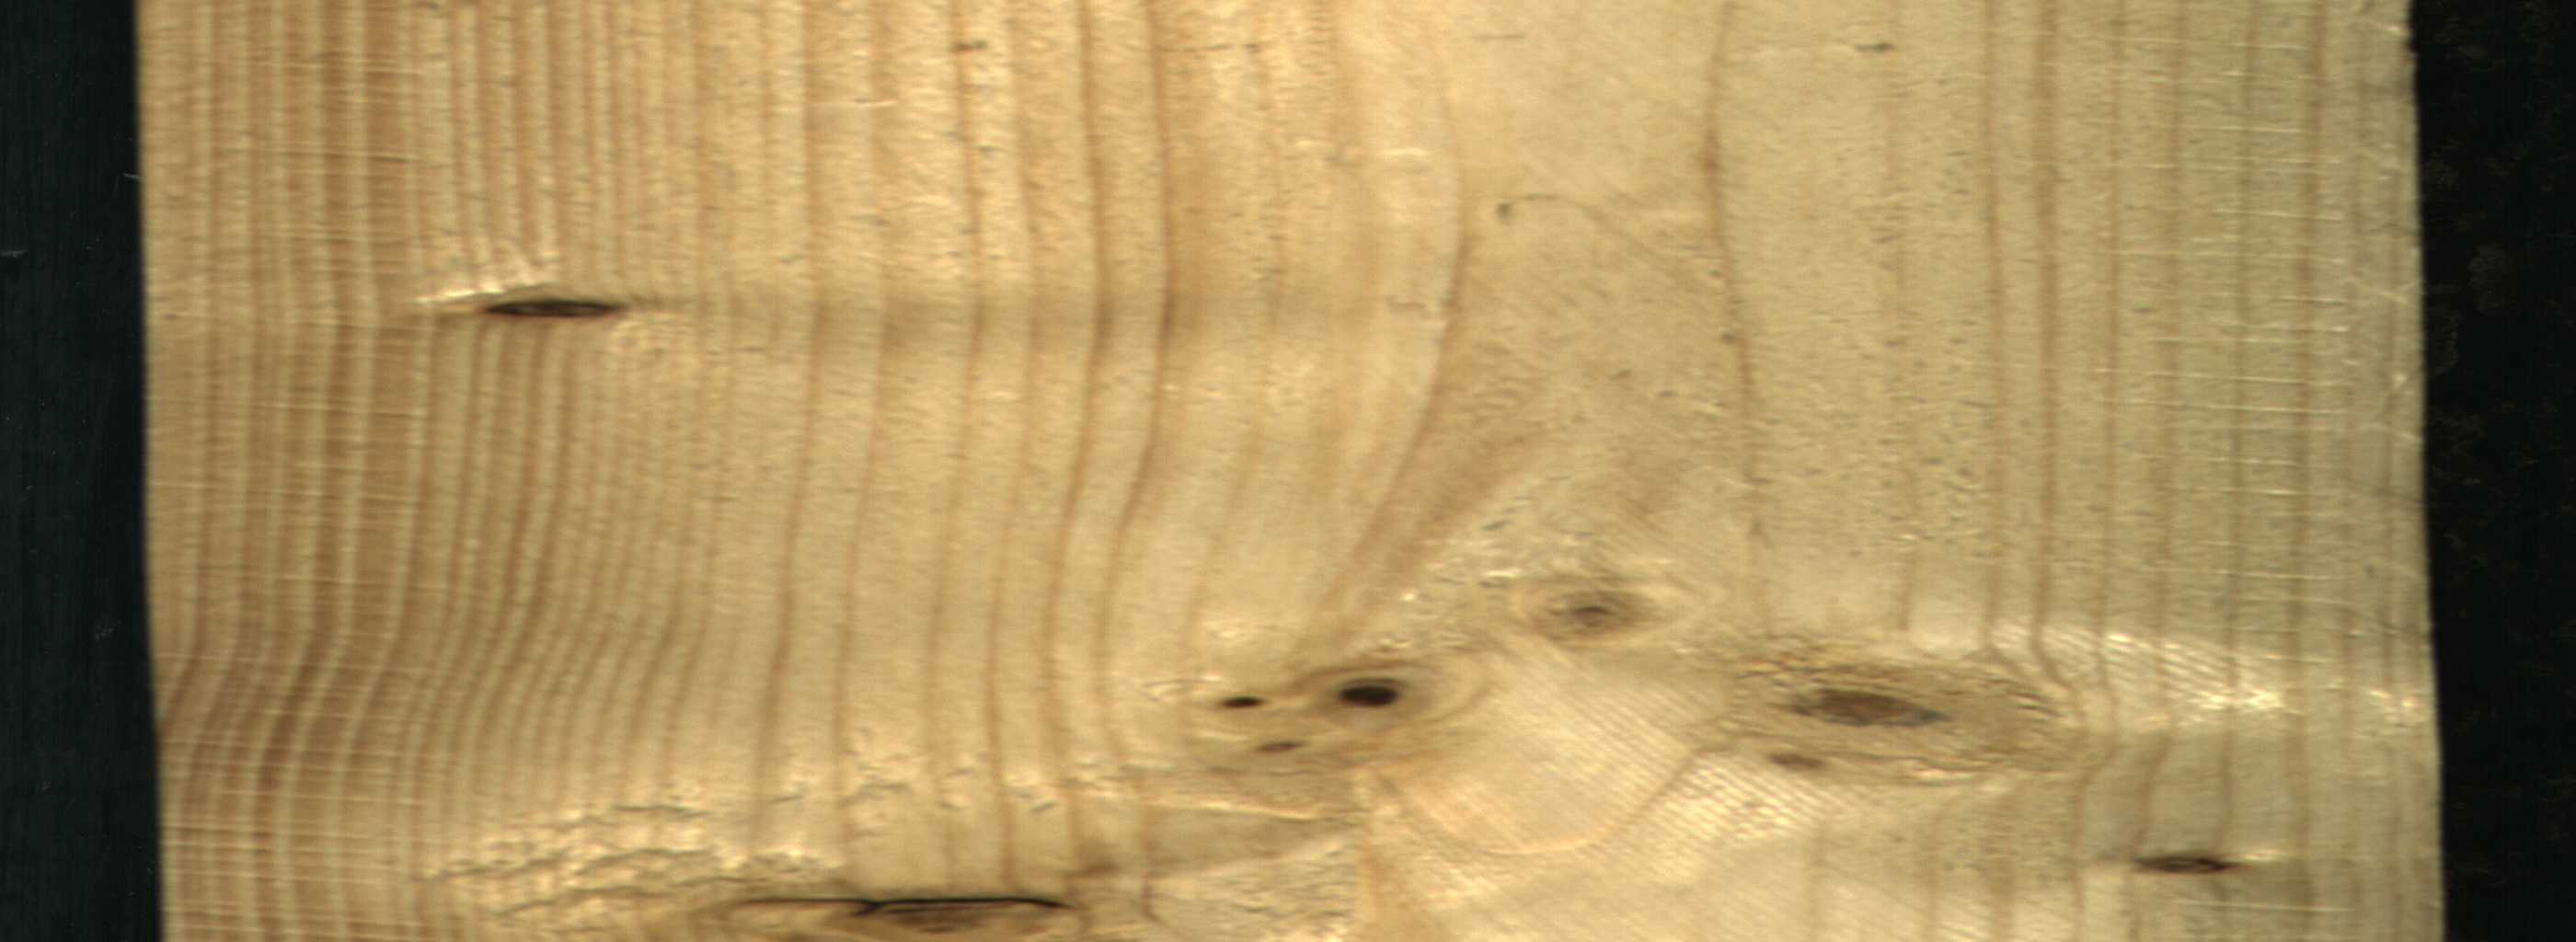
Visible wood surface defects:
Dead_Knot
Dead_Knot
Dead_Knot
Dead_Knot
Live_Knot
Live_Knot
Live_Knot